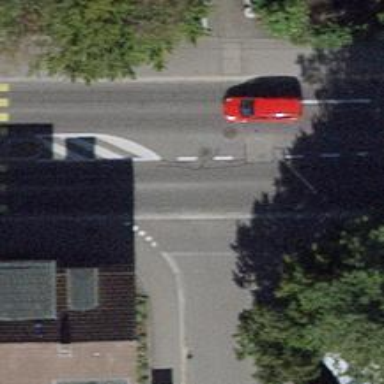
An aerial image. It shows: Primary highway with asphalt surface and trolley wires.